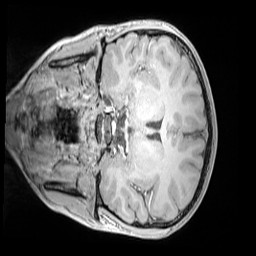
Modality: MP2RAGE
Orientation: coronal
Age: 9
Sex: female
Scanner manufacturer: siemens
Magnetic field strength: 3 T
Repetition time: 4 s
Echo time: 0.00303 s